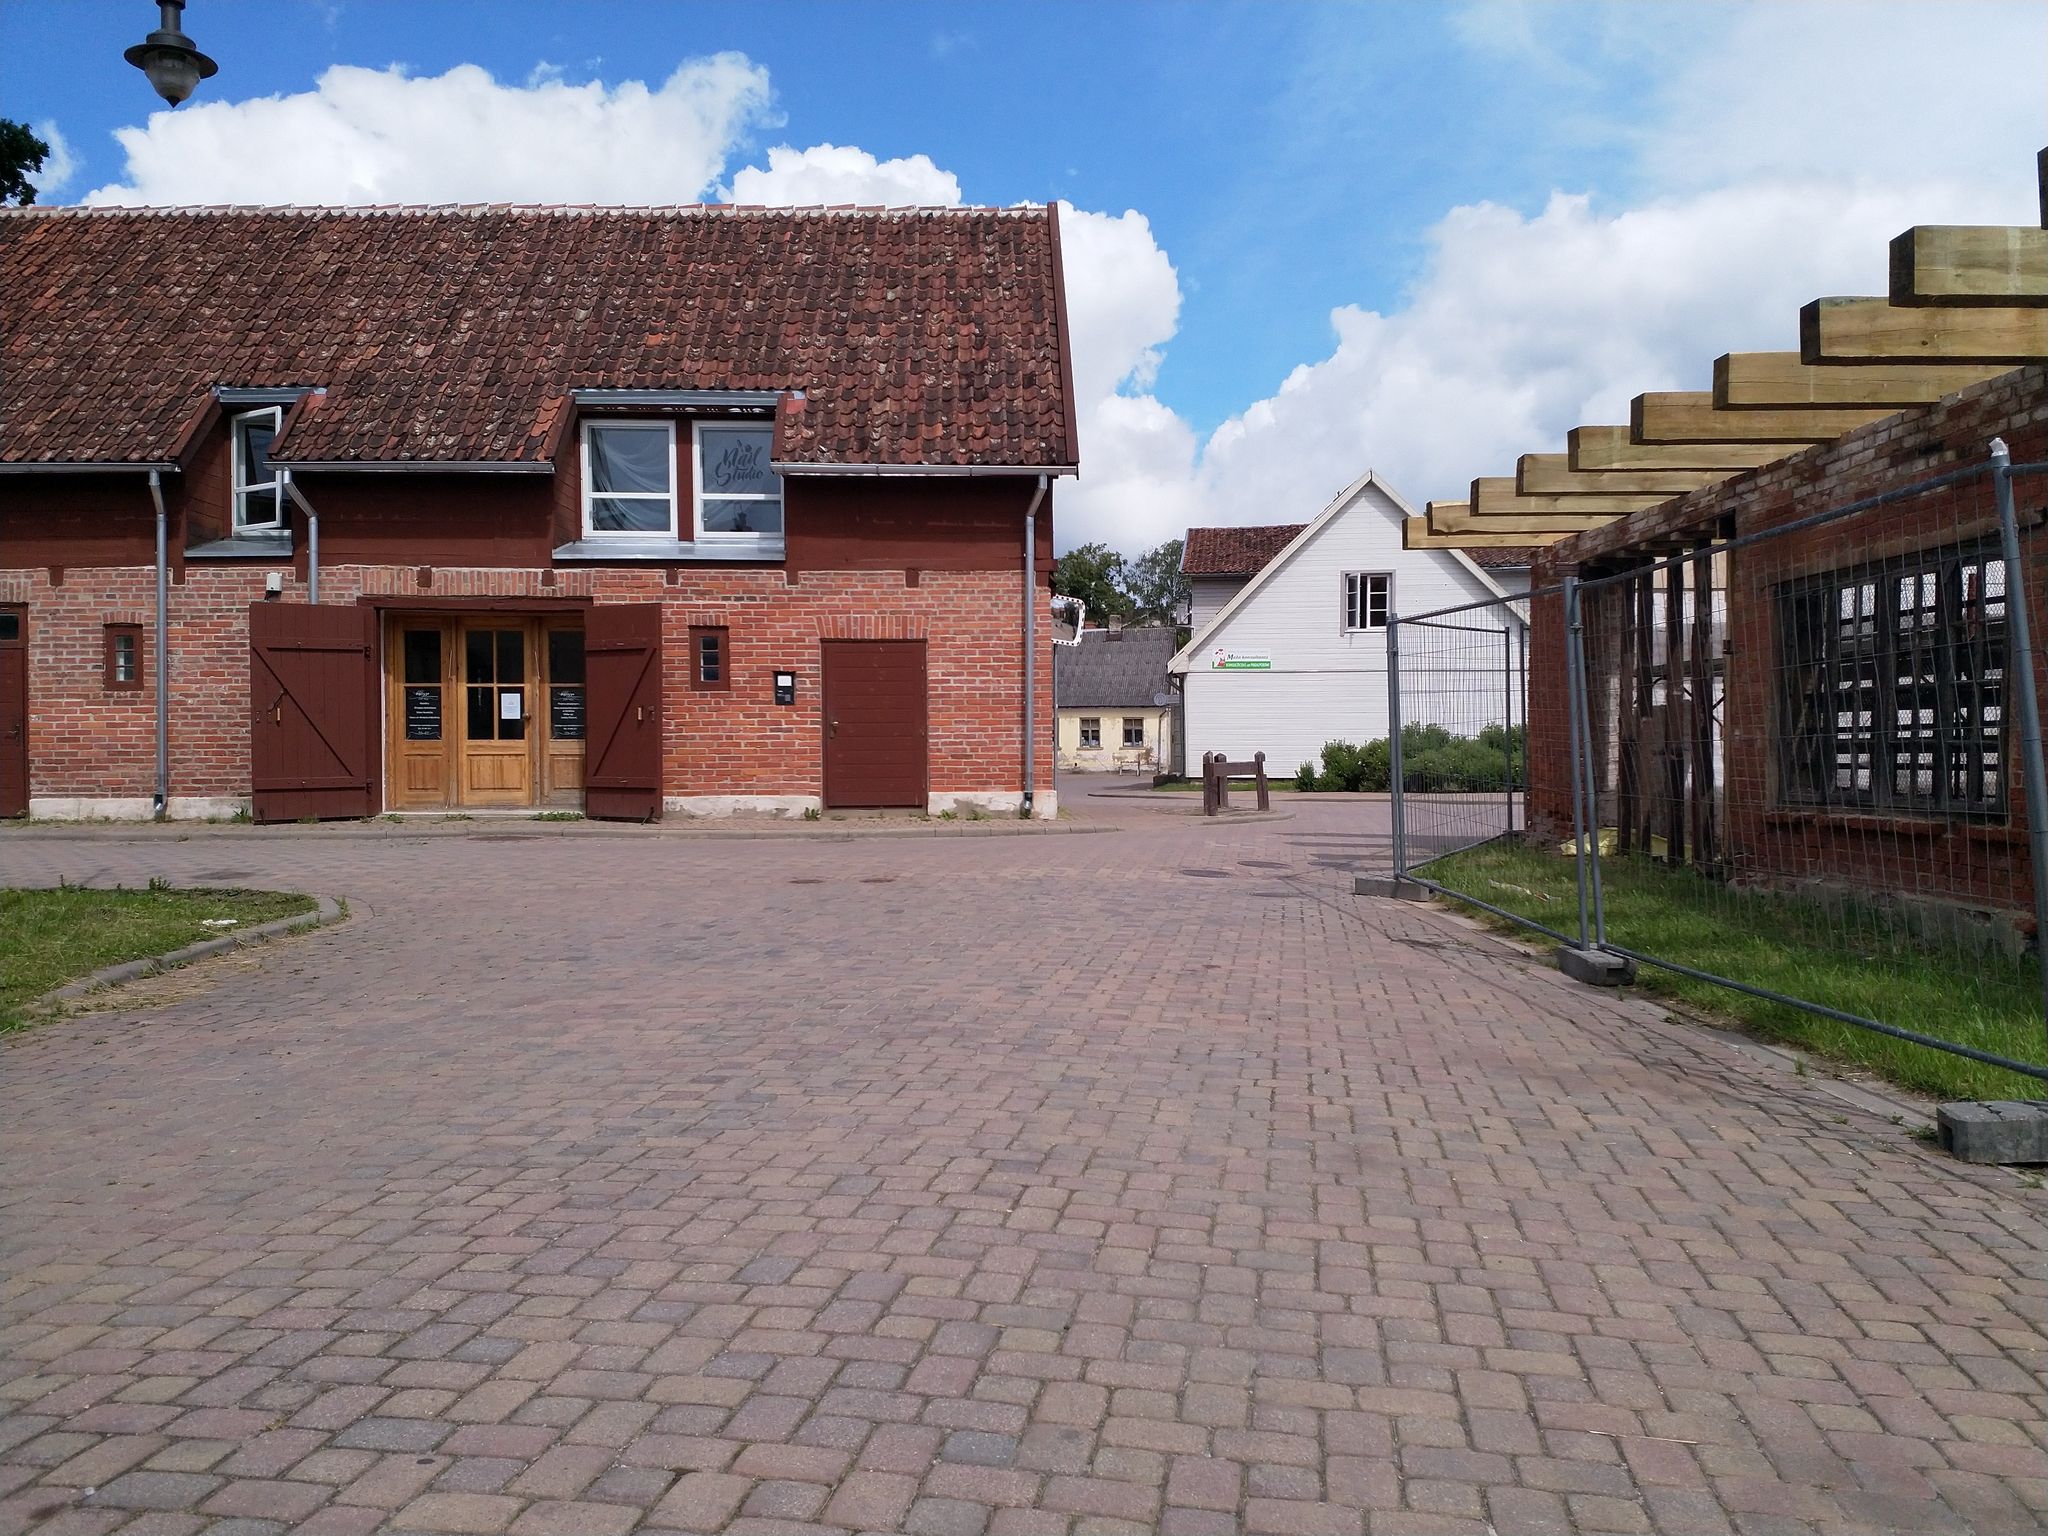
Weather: clear
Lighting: day
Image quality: good
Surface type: walking surface
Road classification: residential
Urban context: rural cluster
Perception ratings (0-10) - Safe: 2.65, Lively: 5.84, Beautiful: 4.75, Boring: 4.18, Depressing: 4.4, Wealthy: 7.09